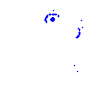
Particle: proton